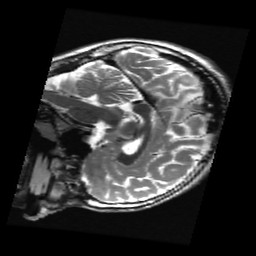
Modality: T2w
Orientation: sagittal
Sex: male
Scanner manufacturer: ge
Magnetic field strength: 3 T
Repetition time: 5 s
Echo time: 0.101 s